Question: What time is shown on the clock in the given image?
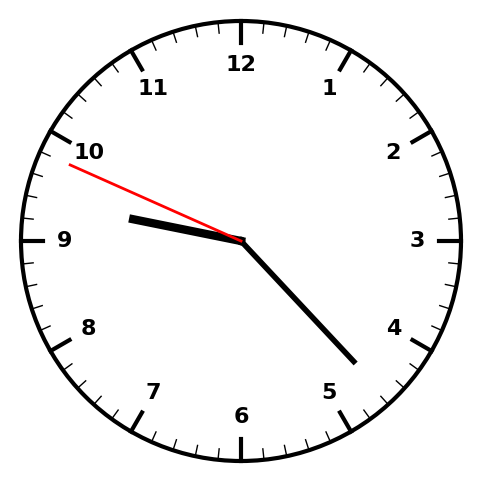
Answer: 09:22:49